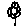
Label: flower